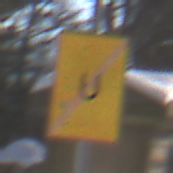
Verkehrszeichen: EndeUmleitung
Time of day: MorningAfternoon
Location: Outdoor (Special)
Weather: Clear
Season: Winter
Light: Natural